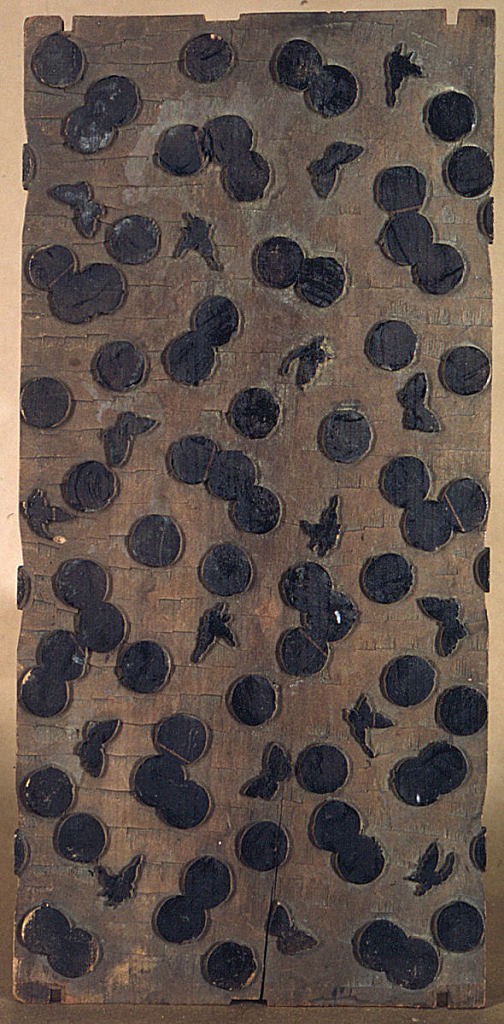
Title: Printing block
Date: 19th century
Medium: wood
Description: Design of circular motifs and butterflies. Carving on both sides of the board.